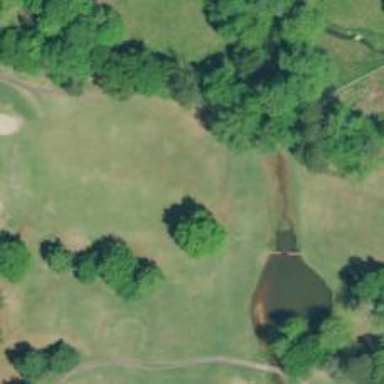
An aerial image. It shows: View of golf hole.